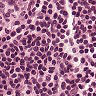
Metastatic tissue present: no